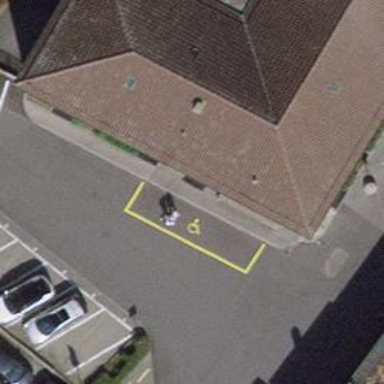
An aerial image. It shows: Designated parking space for disabled individuals.